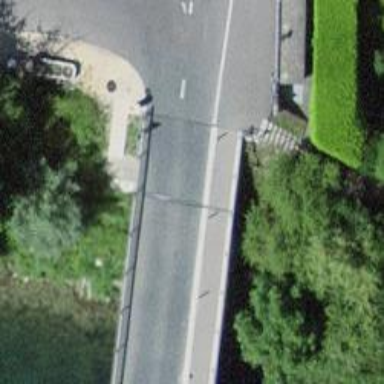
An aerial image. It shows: Road with steps.